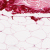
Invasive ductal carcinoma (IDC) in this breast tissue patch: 0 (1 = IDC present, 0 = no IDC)